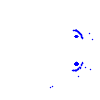
Particle: electron